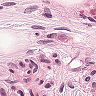
Metastatic tissue present: yes